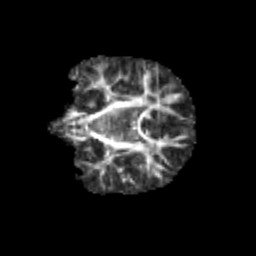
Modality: FA
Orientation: coronal
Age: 9
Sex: female
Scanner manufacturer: siemens
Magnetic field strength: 3 T
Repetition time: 3.8 s
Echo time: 0.07 s